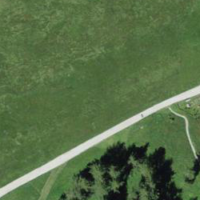
EUNIS habitat code: 26
Species observed at this site:
Pimpinella major
Rumex alpinus
Vicia cracca